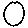
Label: circle